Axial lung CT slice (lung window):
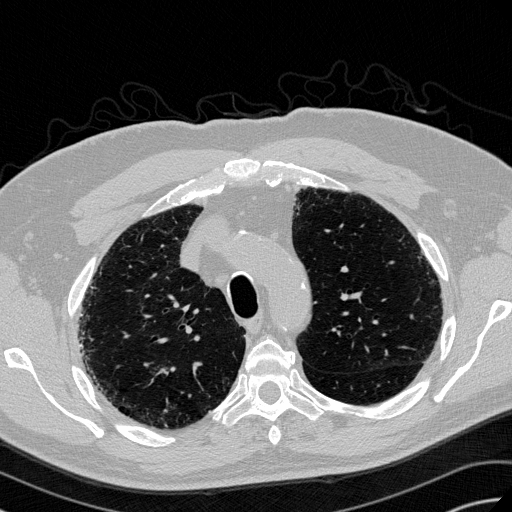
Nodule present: no